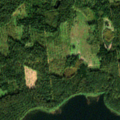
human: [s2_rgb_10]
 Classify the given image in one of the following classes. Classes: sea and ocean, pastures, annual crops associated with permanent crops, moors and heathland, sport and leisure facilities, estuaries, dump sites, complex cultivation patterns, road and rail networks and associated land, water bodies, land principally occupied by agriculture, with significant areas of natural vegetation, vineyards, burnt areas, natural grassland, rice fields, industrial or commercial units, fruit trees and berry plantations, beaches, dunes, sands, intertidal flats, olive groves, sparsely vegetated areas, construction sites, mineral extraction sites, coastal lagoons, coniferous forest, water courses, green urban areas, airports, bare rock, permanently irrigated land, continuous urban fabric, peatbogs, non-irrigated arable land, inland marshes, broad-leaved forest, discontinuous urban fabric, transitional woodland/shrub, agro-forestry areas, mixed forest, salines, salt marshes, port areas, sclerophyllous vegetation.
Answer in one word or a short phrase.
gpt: coniferous forest, mixed forest, transitional woodland/shrub, water bodies